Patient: sex M, age 51
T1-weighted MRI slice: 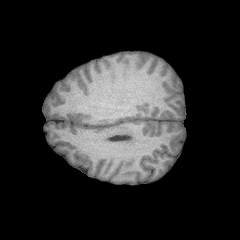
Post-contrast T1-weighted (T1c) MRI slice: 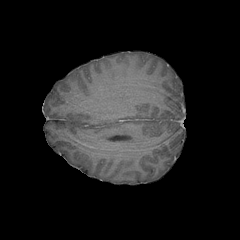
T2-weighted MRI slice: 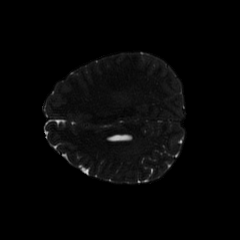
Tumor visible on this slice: yes
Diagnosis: Astrocytoma, IDH-mutant
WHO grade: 4